Question: I am using jasper report as reporting tool in my application. And I am wondering how can i wrap the long text by expanding the 'reportElement' dynamically into vertical direction ( expanding the row size, not column width). Or Is there any way to achieve this? My approach below is truncating the long text "". Can you please give me some suggestions?

'''
import java.io.File;
import java.util.ArrayList;
import java.util.HashMap;
import java.util.List;
import java.util.Map;
import net.sf.jasperreports.engine.JasperCompileManager;
import net.sf.jasperreports.engine.JasperFillManager;
import net.sf.jasperreports.engine.JasperPrint;
import net.sf.jasperreports.engine.JasperReport;
import net.sf.jasperreports.engine.data.JRBeanCollectionDataSource;
import net.sf.jasperreports.engine.design.JasperDesign;
import net.sf.jasperreports.engine.xml.JRXmlLoader;
import net.sf.jasperreports.view.JasperViewer;
public class JrUtils {
public static void showJrReport(List objectList, String fileName, String title, Map parameters) {
try {
File f = new File(fileName);
JasperDesign jasperDesign = JRXmlLoader.load(f.getAbsolutePath());
JRBeanCollectionDataSource ds = new JRBeanCollectionDataSource(objectList);
JasperReport jasperReport = JasperCompileManager.compileReport(jasperDesign);
JasperPrint jasperPrint = JasperFillManager.fillReport(jasperReport, parameters, ds);
JasperViewer jv = new JasperViewer(jasperPrint, false);
jv.setTitle(title);
jv.setVisible(true);
} catch (Exception e) {
e.printStackTrace();
}
}
public static void main(String[] args) {
List<Person> pList = new ArrayList<Person>();
Person p1 = new Person();
p1.setPersonName("Some Name ");
p1.setAddress("Nepal - Address Fits Here");
Person p2 = new Person();
p2.setPersonName("Some very long name");
p2.setAddress("Nepal - Address Fits Here");
pList.add(p1);
pList.add(p2);
showJrReport(pList, "testReport.jrxml", "Test Report", new HashMap<Object, Object>());
}
}
'''
Jasper Report JrXML file - testReport.jrxml :
'''
<?xml version="1.0" encoding="UTF-8"?>
<jasperReport xmlns="http://jasperreports.sourceforge.net/jasperreports" xmlns:xsi="http://www.w3.org/2001/XMLSchema-instance" xsi:schemaLocation="http://jasperreports.sourceforge.net/jasperreports http://jasperreports.sourceforge.net/xsd/jasperreport.xsd" name="report name" pageWidth="250" pageHeight="400" columnWidth="210" leftMargin="20" rightMargin="20" topMargin="20" bottomMargin="20">
<property name="ireport.zoom" value="2.0"/>
<property name="ireport.x" value="0"/>
<property name="ireport.y" value="0"/>
<field name="personName" class="java.lang.String"/>
<field name="address" class="java.lang.String"/>
<columnHeader>
<band height="23" splitType="Stretch">
<rectangle>
<reportElement x="0" y="0" width="88" height="23"/>
</rectangle>
<rectangle>
<reportElement x="88" y="0" width="122" height="23"/>
</rectangle>
<staticText>
<reportElement x="0" y="0" width="88" height="23"/>
<textElement textAlignment="Center" verticalAlignment="Middle"/>
<text><![CDATA[Name]]></text>
</staticText>
<staticText>
<reportElement x="88" y="0" width="122" height="23"/>
<textElement textAlignment="Center" verticalAlignment="Middle"/>
<text><![CDATA[Address]]></text>
</staticText>
</band>
</columnHeader>
<detail>
<band height="21" splitType="Stretch">
<rectangle>
<reportElement x="0" y="0" width="88" height="21"/>
</rectangle>
<textField>
<reportElement x="0" y="0" width="88" height="21"/>
<textElement verticalAlignment="Middle"/>
<textFieldExpression><![CDATA[$F{personName}]]></textFieldExpression>
</textField>
<rectangle>
<reportElement x="88" y="0" width="122" height="21"/>
</rectangle>
<textField>
<reportElement x="88" y="0" width="122" height="21"/>
<textElement verticalAlignment="Middle"/>
<textFieldExpression><![CDATA[$F{address}]]></textFieldExpression>
</textField>
</band>
</detail>
</jasperReport>
'''
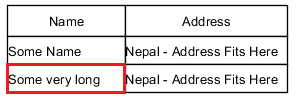
Answer: I did some extra research about the properties of 'textField' and 'rectangle' components. And found that I need to set the following properties.
'''
<rectangle>
<reportElement stretchType="RelativeToBandHeight" ... />
</rectangle>
'''
'''
<textField isStretchWithOverflow="true">
...
</textField>
'''
Output as expected :

The '<detail> ...</detail>' section after correction :
'''
<detail>
<band height="21" splitType="Stretch">
<rectangle>
<reportElement stretchType="RelativeToBandHeight" x="0" y="0" width="88" height="21"/>
</rectangle>
<textField isStretchWithOverflow="true">
<reportElement x="2" y="0" width="84" height="21"/>
<textElement verticalAlignment="Middle"/>
<textFieldExpression><![CDATA[$F{personName}]]></textFieldExpression>
</textField>
<rectangle>
<reportElement stretchType="RelativeToBandHeight" x="88" y="0" width="122" height="21"/>
</rectangle>
<textField isStretchWithOverflow="true">
<reportElement x="90" y="0" width="118" height="21"/>
<textElement verticalAlignment="Middle"/>
<textFieldExpression><![CDATA[$F{address}]]></textFieldExpression>
</textField>
</band>
</detail>
'''
You can also set property 'net.sf.jasperreports.print.keep.full.text' to 'true' to achieve that across your all reports.